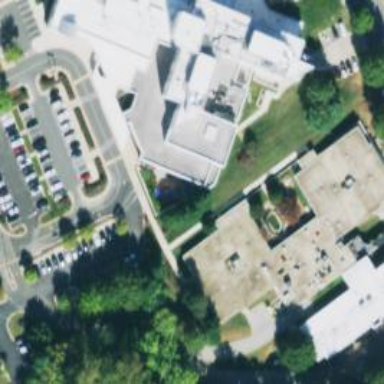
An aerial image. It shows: Commercial building that serves as nursing home.